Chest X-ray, PA view. Patient: 53 years old, sex F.
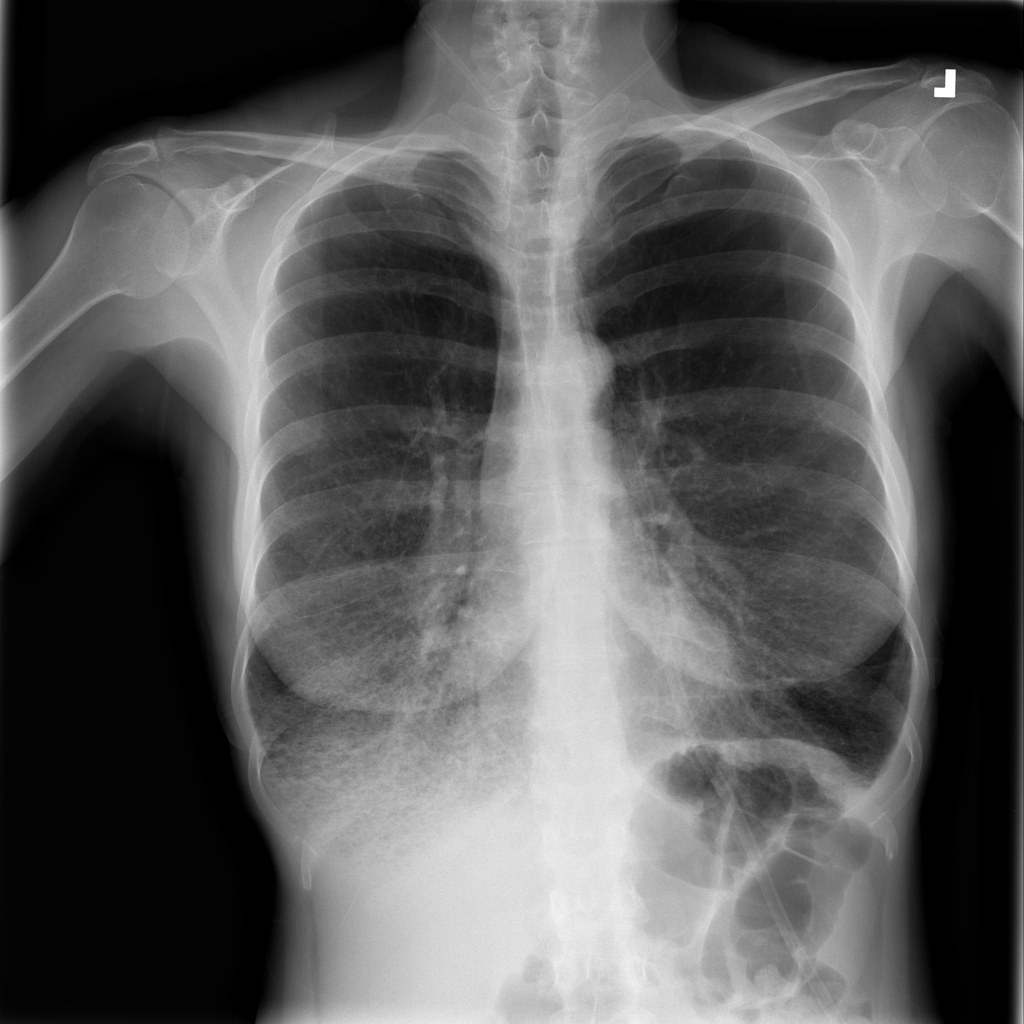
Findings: No Finding